Interaction volume radius: 5 \u00c5
Interaction volume height: 15 \u00c5
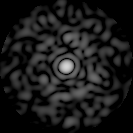
Disorder parameter: 0.8235